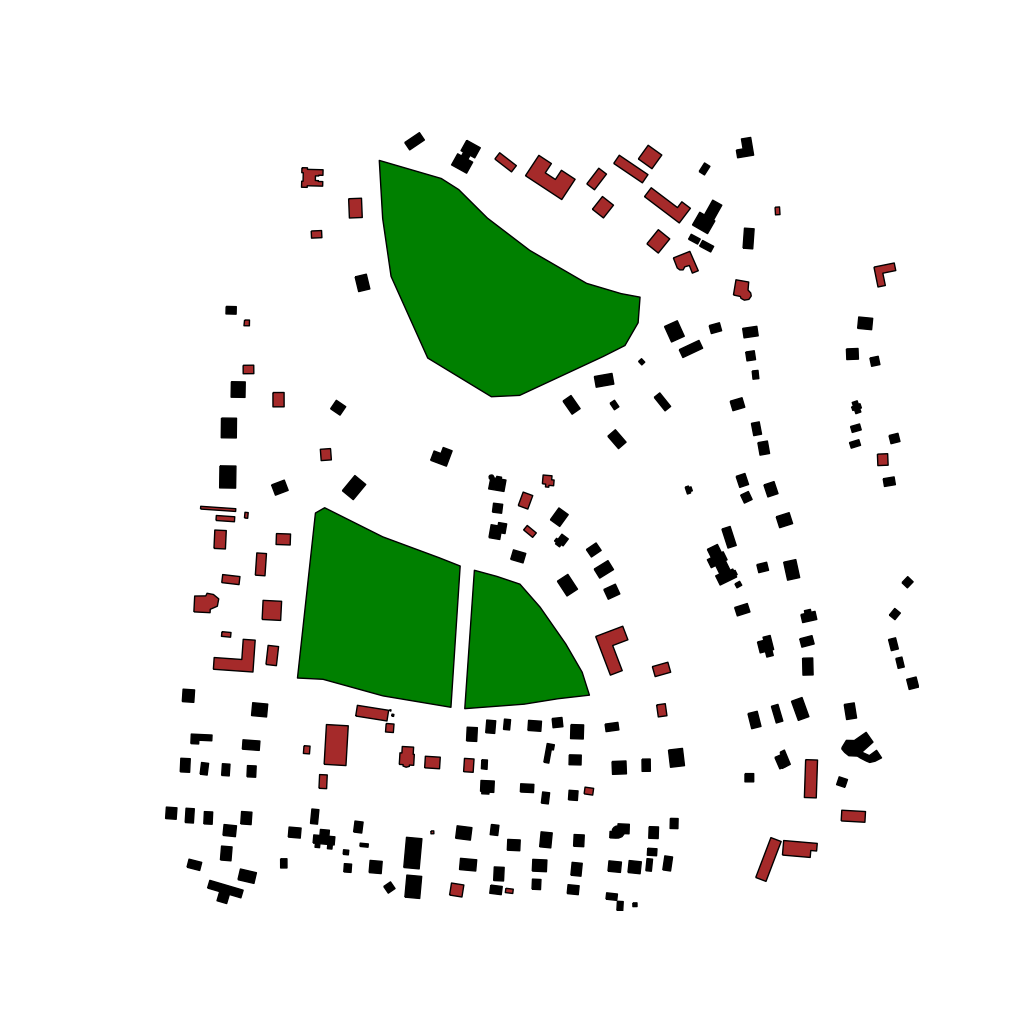
Tags: overhead vector_map, business, industrial, recreation, residential, special, transport, soviet, individual_rise, low_rise, density_1, Building, Facility, Park, 1.0 km²